Question: I want a dotted line to fill the space between two words/sentences.
I need auto adjust dotted line between the words.
But in fiddle result is not clear.
<URL>
'''
<div style="position: relative; float: left;overflow: hidden; width: 1000px;" id="index1">
<span class="left-side">Hello</span>
<span class="right-side" >Dotted line</span>
</div>
<div style="position: relative; float: left;overflow: hidden; width: 850px; " id="index2">
<span class="left-side">Hello</span>
<span class="right-side" >Dotted line</span>
</div>
'''
'''
.left-side{width: auto;
max-width: 26%;
min-width: 0%;
text-align: justify;
background-color: transparent;
display: inline-block;}
.left-side:before{float: right;
width: 0;
white-space: nowrap;
line-height:11px;
content: ". . . . . . . . . . . . . . . . . . . . " ". . . . . . . . . . . . . . . . . . . . " ". . . . . . . . . . . . . . . . . . . . . . . " ;
}
.right-side{width: auto;
max-width: 26%;
min-width: 0%;
background-color: transparent;
float: right;
display: inline-block;}
'''

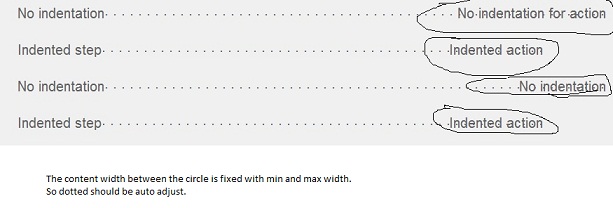
Answer: If your problem is that your elements don't line up, it's because '#index1' has a different width than '#index2'. Try making them the same width.
If your problem is that the dots don't reach to the "Dotted line" content, that's because '#index1' and '#index2' are wider than you have enough dots to cover. Either make '#index1' and '#index2' skinnier, or add more dots.
If what you want is for the dots to fill in the all of the space between the left and right content (which may be dynamic), then try this:
HTML:
'''
<div id="index1">
<span class="left-side">Hello</span>
<span class="right-side">Dotted line</span>
</div>
<div id="index2">
<span class="left-side">Hello</span>
<span class="right-side">Dotted line</span>
</div>
'''
CSS:
'''
#index1, #index2 {
width: 400px;
background: url(data:image/png;base64,iVBORw0KGgoAAAANSUhEUgAAAAkAAAABCAIAAACDoBMqAAAAAXNSR0IArs4c6QAAAARnQU1BAACxjwv8YQUAAAAJcEhZcwAADsMAAA7DAcdvqGQAAAAadEVYdFNvZnR3YXJlAFBhaW50Lk5FVCB2My41LjEwMPRyoQAAABJJREFUGFdj+I8EGBiQuP//AwBO2xfpJMYFgQAAAABJRU5ErkJggg==) repeat-x bottom center;
}
#index2 {
width: 250px;
}
.left-side {
background: white;
}
.right-side {
float: right;
background: white;
}
'''
Example: <URL>
This works by setting a repeating background image of 9x1 pixels, with one back pixel, as the background for the parent elements '#index1' and '#index2'. Then, each of the child elements gets a white background to cover up that background image.